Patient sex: F
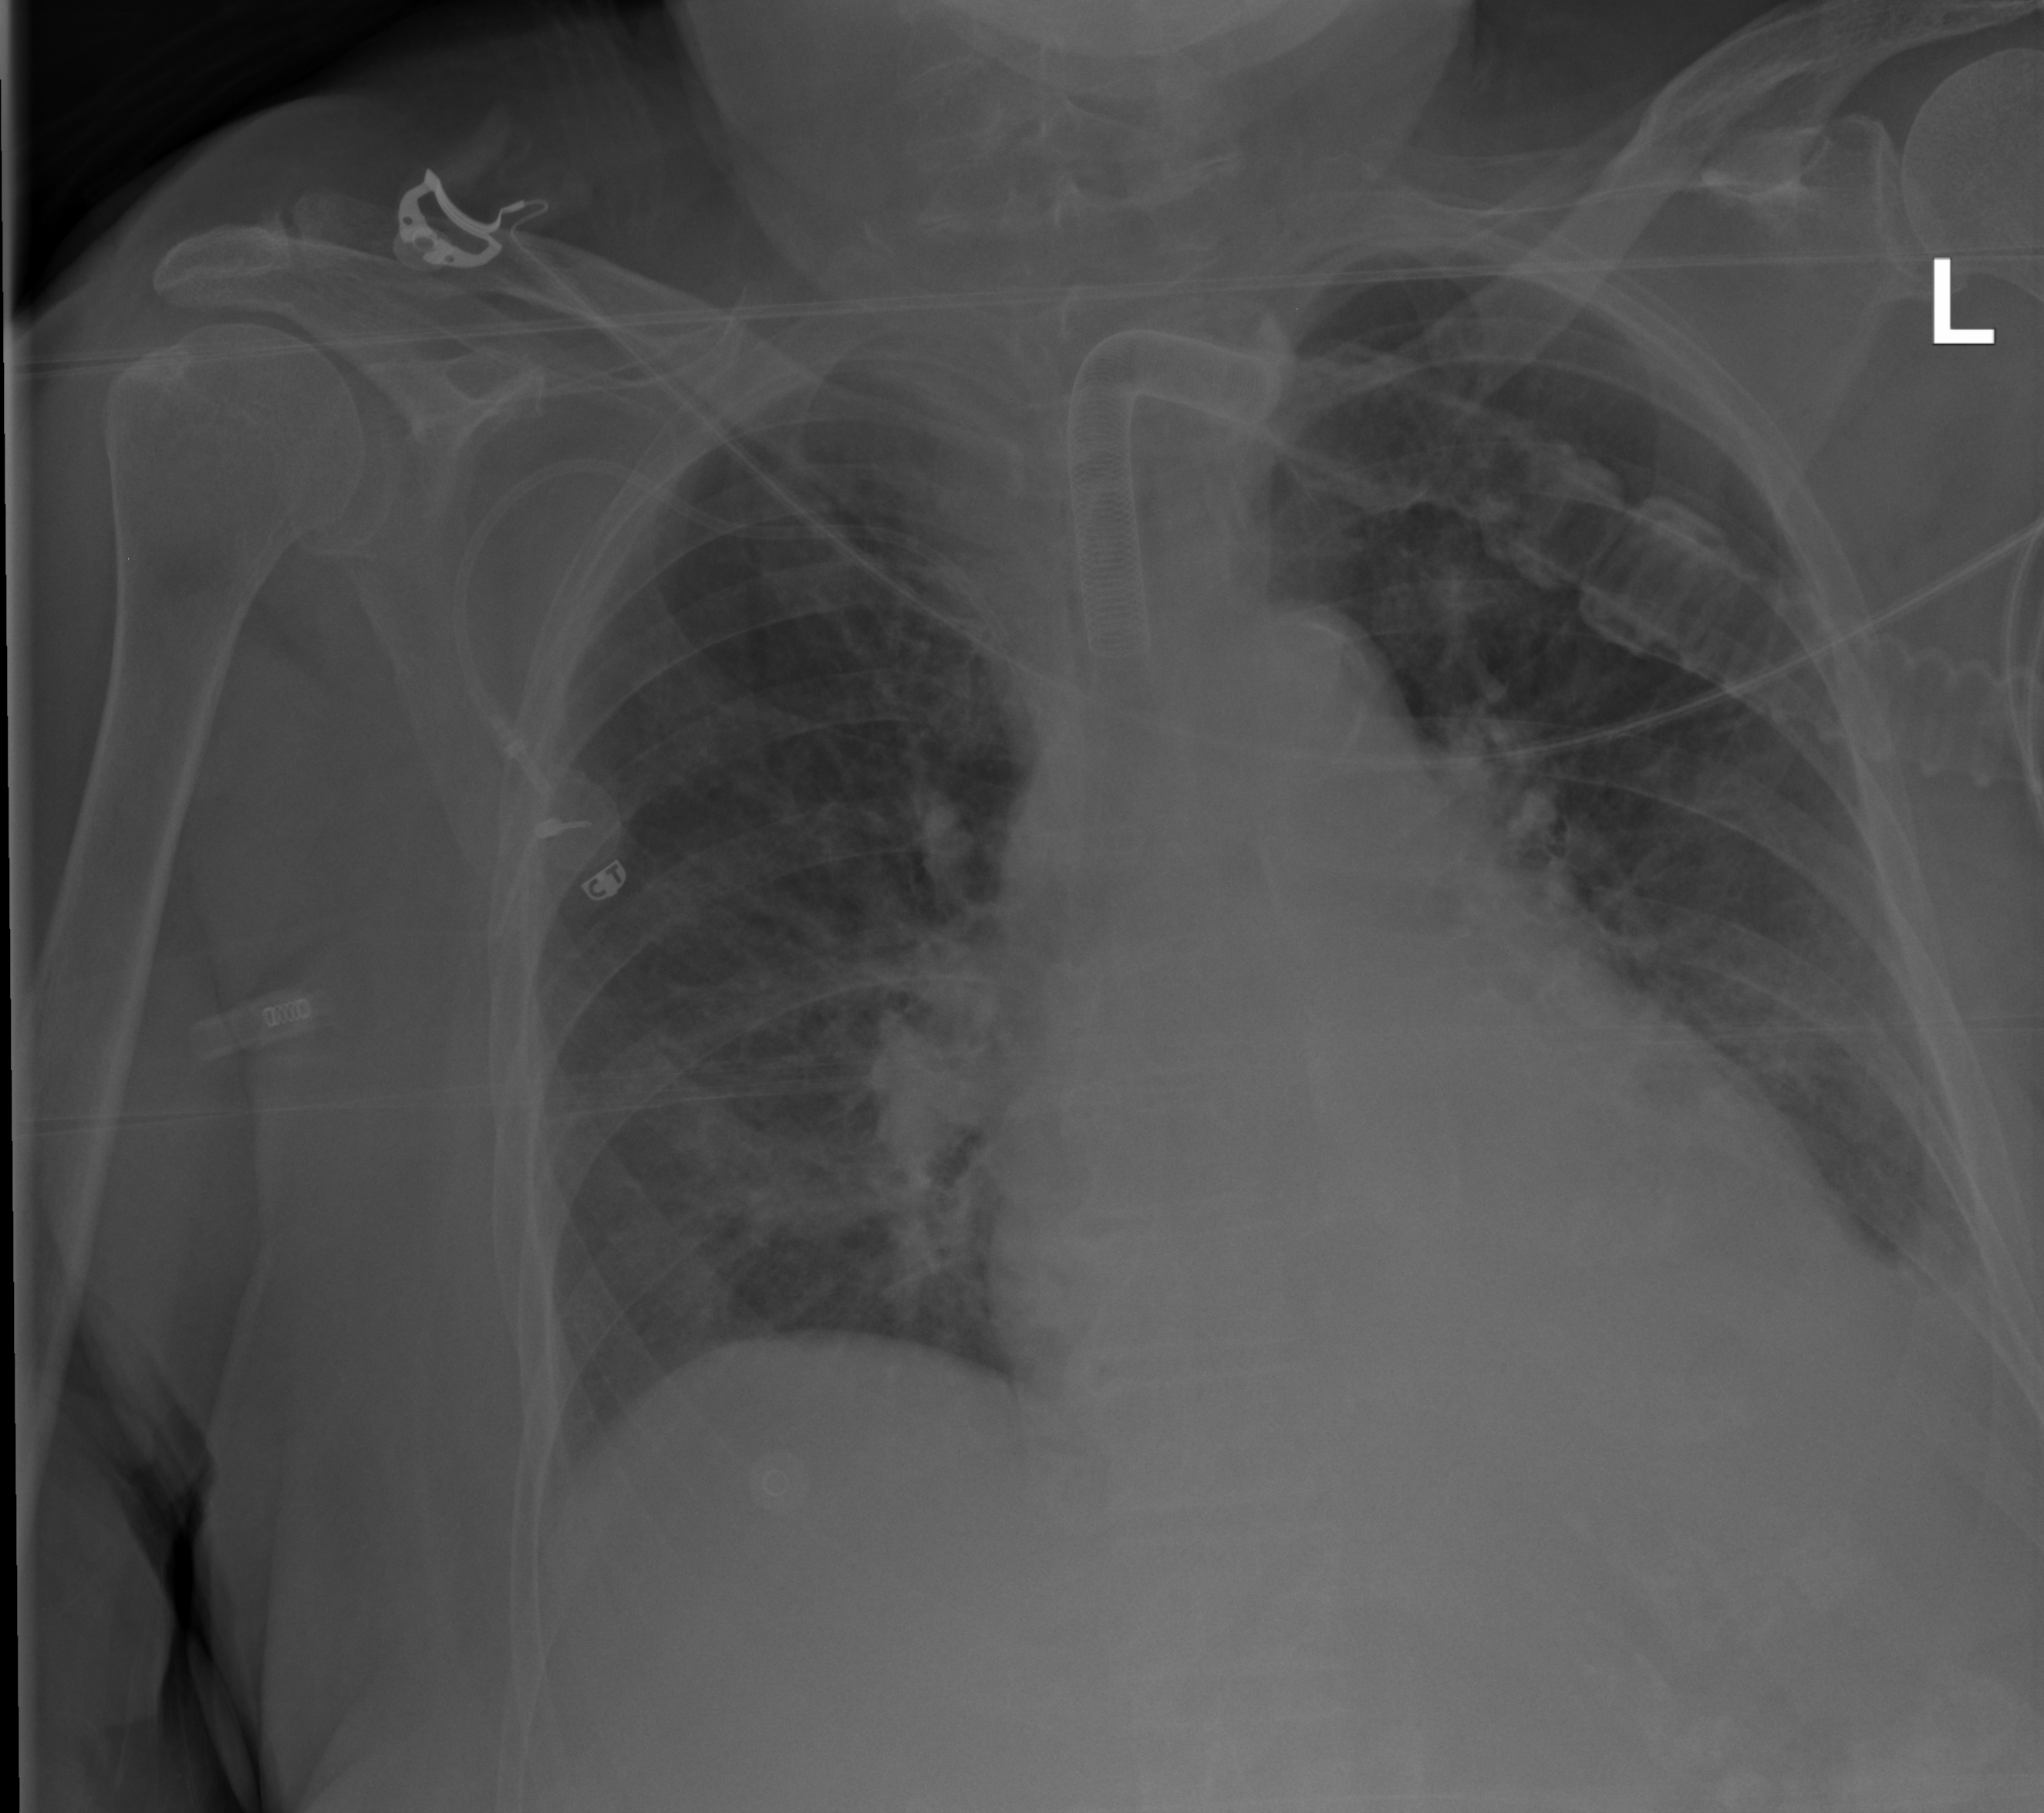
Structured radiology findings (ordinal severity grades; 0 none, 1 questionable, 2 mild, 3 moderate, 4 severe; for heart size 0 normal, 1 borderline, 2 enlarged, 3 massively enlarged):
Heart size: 2
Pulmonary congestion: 2
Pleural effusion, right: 0
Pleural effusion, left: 2
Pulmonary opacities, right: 1
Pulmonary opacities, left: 2
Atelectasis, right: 2
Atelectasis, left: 2